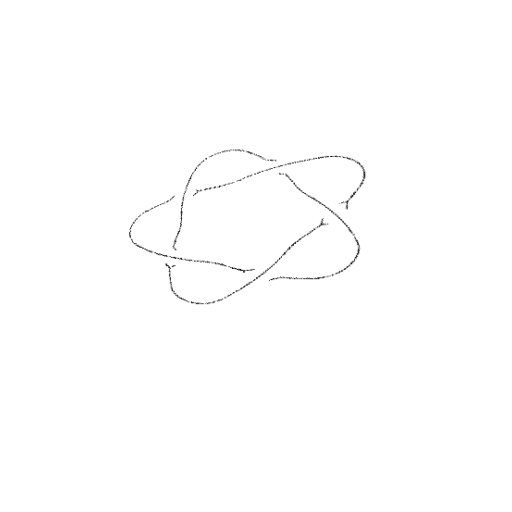
Crossing number: 5